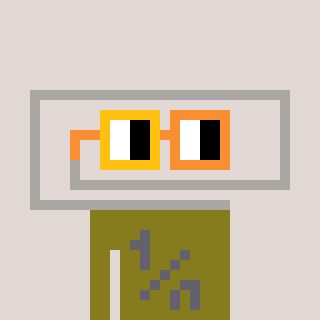
a pixel art character with square yellow and orange glasses, a paperclip-shaped head and a gunk-colored body on a warm background